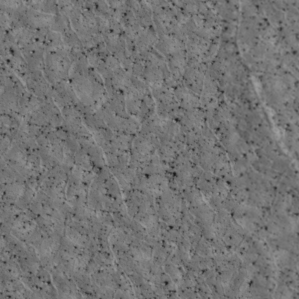
Label: non_frost